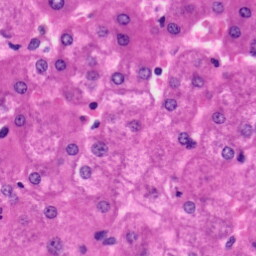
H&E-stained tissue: Liver